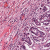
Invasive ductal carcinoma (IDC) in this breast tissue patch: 1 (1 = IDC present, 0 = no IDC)